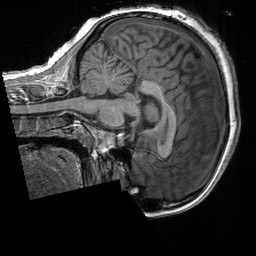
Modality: T1w
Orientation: sagittal
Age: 21
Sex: female
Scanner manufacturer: siemens
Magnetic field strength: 3 T
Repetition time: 2.4 s
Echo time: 0.00191 s